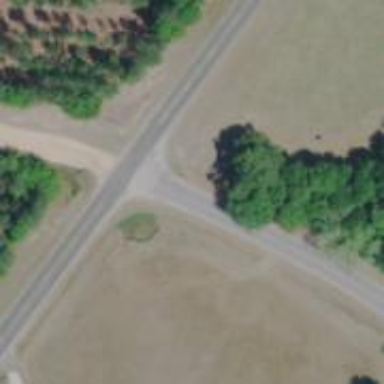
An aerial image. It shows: Road with stop sign.